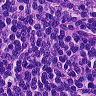
Metastatic tissue present: no